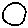
Label: circle